Interaction volume radius: 10 \u00c5
Interaction volume height: 10 \u00c5
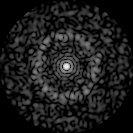
Disorder parameter: 0.835